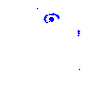
Particle: electron